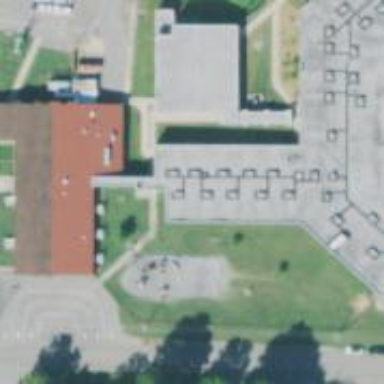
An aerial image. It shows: School.